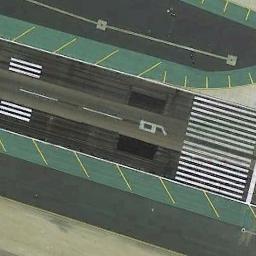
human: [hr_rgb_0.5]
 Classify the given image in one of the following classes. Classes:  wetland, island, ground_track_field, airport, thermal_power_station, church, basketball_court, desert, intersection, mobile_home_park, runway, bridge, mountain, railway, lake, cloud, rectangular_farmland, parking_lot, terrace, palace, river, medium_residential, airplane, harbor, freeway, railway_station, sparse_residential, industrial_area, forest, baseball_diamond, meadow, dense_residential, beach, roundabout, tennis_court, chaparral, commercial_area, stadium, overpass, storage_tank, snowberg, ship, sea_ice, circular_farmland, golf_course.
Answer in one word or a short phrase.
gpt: runway